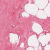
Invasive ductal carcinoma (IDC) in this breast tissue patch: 0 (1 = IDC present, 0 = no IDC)